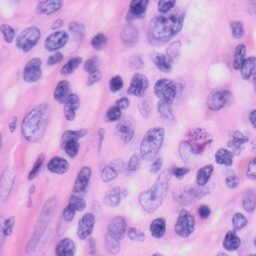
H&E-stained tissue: Skin